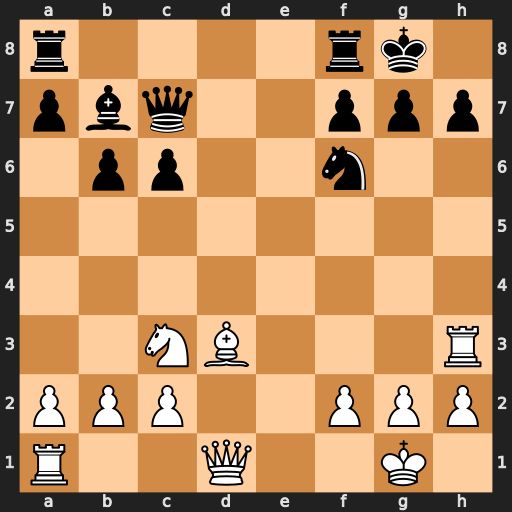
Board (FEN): r4rk1/pbq2ppp/1pp2n2/8/8/2NB3R/PPP2PPP/R2Q2K1
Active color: w
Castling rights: -
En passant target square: -
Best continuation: Bxh7+ Nxh7 Qh5 f6 Qxh7+